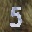
Label: 5